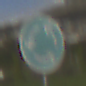
Verkehrszeichen: Kreisverkehr
Umgebung: Outdoor, Suburban
Tageszeit: MorningAfternoon
Wetter: PartlyCloudy
Licht: Natural
Jahreszeit: NotSpecified
Kontrast: HighContrast